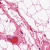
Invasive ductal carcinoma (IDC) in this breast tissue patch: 0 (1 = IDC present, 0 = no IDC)